Question: In R, how would I go about finding the (first) root, x for an equation such as this:

Unfortunately, R code such as this doesn't work since there's no symbolic structure in R
'''
g <- function(t) integrate(sin(t)/t,lower=0,upper=x)
root <- uniroot(g,(c(0,1)))$root
'''
In general I want the integrand to be , which after integration may or may not have analytical close form solutions. Also, the left-hand-side could be any arbitrary constant.
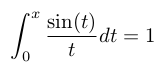
Answer: Well, your syntax for such a problem is a bit off. Something like
'''
g <- Vectorize(function(x) integrate(function(t) sin(t)/t,lower=0,upper=x)$value-1)
root <- uniroot(g,c(0,1))$root
'''
is a bit closer. R's not good about evaluating the equation at 0 in this case. You can move away from 0. Plus, accoring to Wolfram Alpha the "root" there appears at 1.06 which is outside your search range. This should give the right answer
'''
g <- Vectorize(function(x) integrate(function(t) sin(t)/t,lower=0,upper=x)$value-1)
root <- uniroot(g,c(.01,1.5))$root
root
# [1] 1.06482
'''